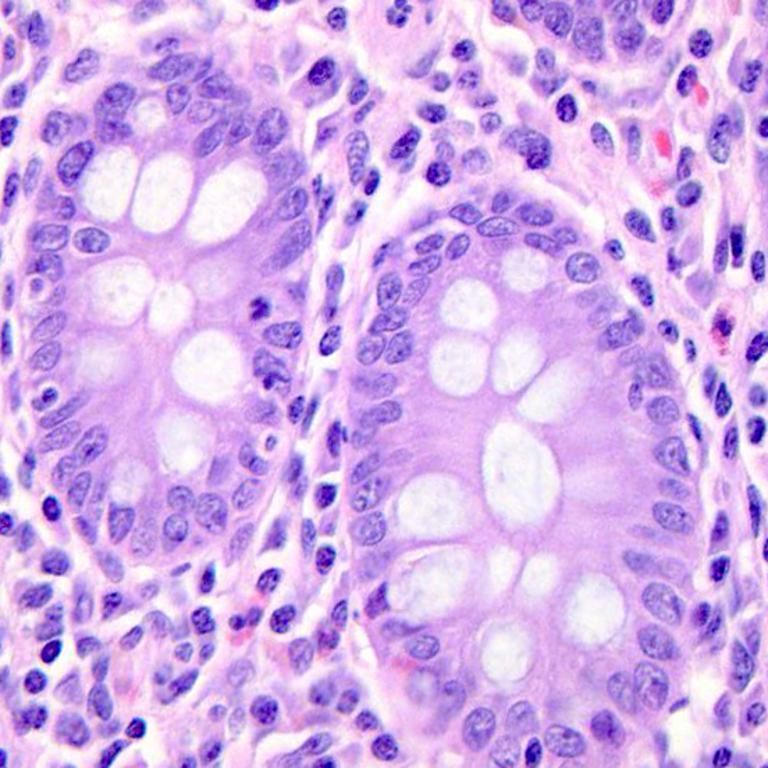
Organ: colon
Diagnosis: benign